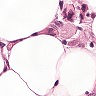
Metastatic tissue present: yes